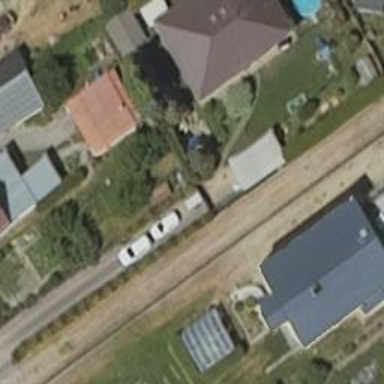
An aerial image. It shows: Driveway.